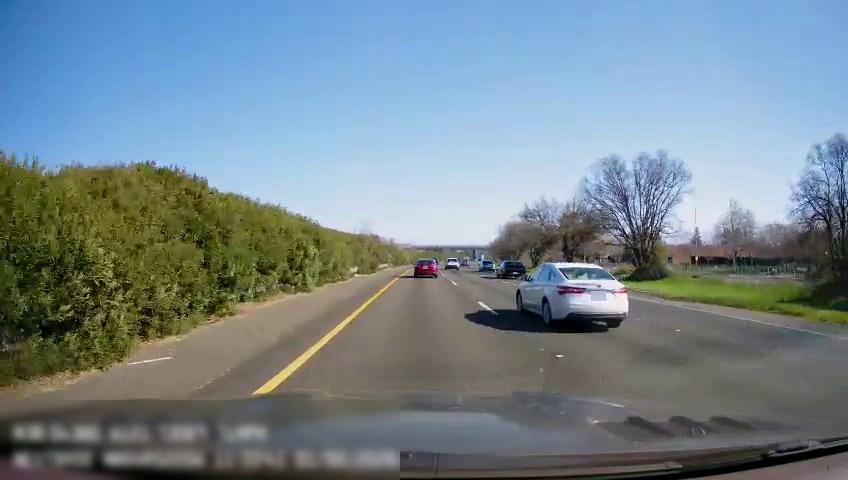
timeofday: Day
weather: Sunny
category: Drivable Space
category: Vehicles | Car
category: Vehicles | Car
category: Vehicles | Car
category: Vehicles | Car
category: Vehicles | Car
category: Lanes | Current Lane
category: Lanes | Current Lane
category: Lanes | Alternate Lane
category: Lanes | Alternate Lane